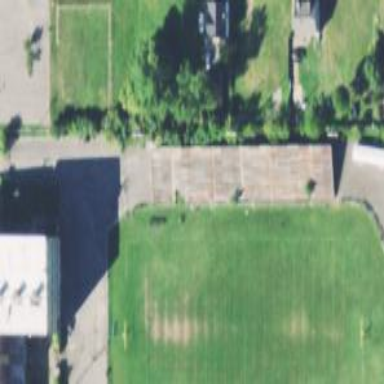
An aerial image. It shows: American football pitch for leisure and sport activities.